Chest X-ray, PA view. Patient: 42 years old, sex F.
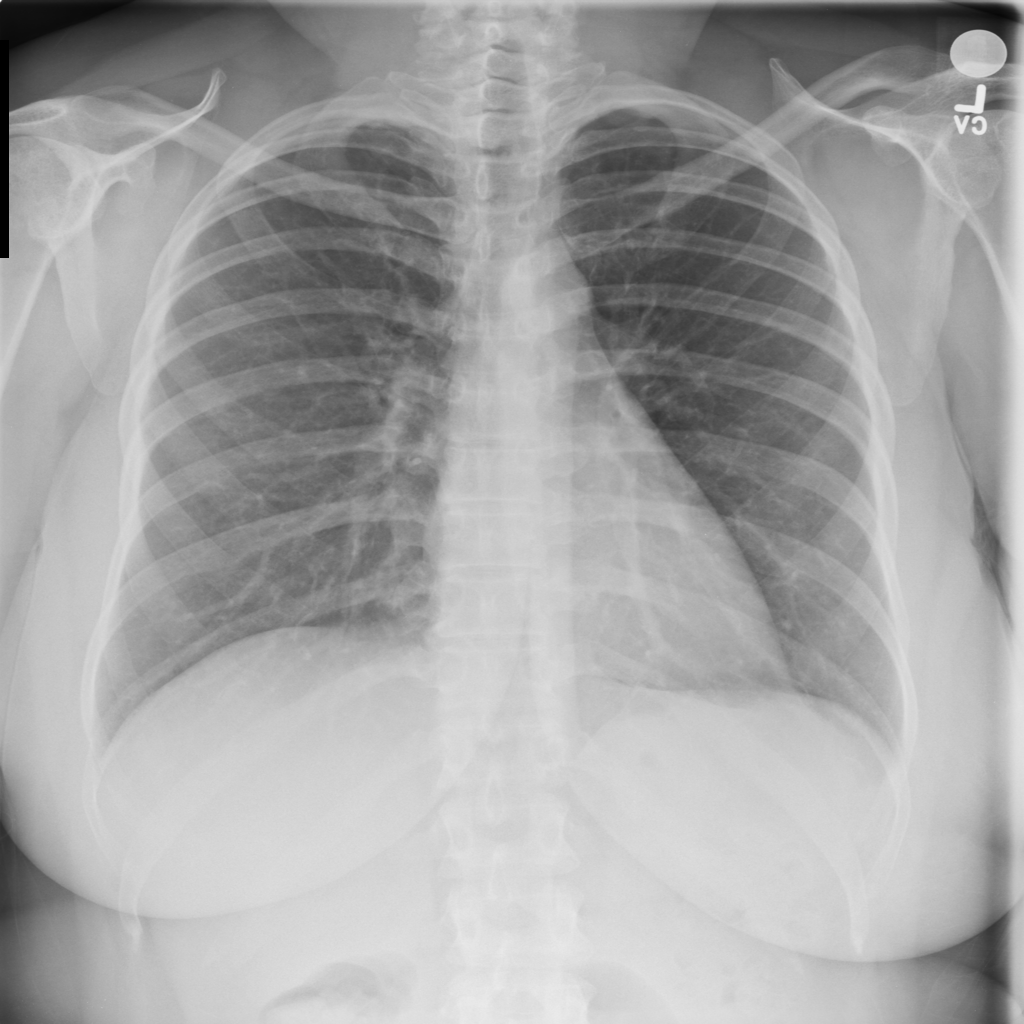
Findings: No Finding